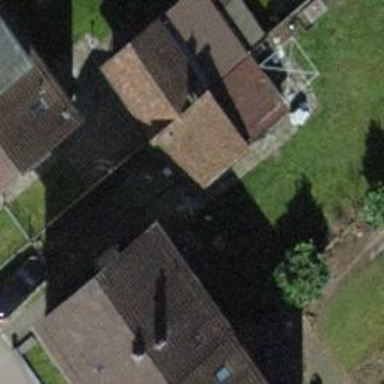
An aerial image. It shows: Group of garages.